Question: I got this huge query here:
'''
SELECT 'l'.'web_id', 'rn'.'resort_id', 'rn'.'name',
'rn'.'address1', 'rn'.'city', 'rn'.'state', 'rn'.'postal_code',
'rn'.'country', 'p'.'picture_name', 'p'.'picture_url',
'ra'.'destination', COUNT('d'.'web_id') AS 'adsnum'
FROM 'resort_name' 'rn'
LEFT JOIN 'location' 'l' ON 'rn'.'name'='l'.'property_name'
LEFT JOIN 'pictures' 'p' ON 'p'.'resort_id'='rn'.'resort_id'
AND 'p'.'picture_name' = (
SELECT 'picture_name' FROM 'pictures'
WHERE 'resort_id'='rn'.'resort_id'
ORDER BY 'priority' ASC
LIMIT 1
)
LEFT JOIN 'addata' 'd' ON 'd'.'web_id'='l'.'web_id'
AND 'd'.'caption_header'="Sale"
AND 'd'.'price_desc' != "Sold"
AND 'd'.'frea'="1"
LEFT JOIN 'resort_attributes' 'ra' ON 'ra'.'resort_id'='rn'.'resort_id'
WHERE 'rn'.'name' != ""
AND 'rn'.'status'="Active"
AND 'rn'.'name' LIKE "%test%"
GROUP BY 'rn'.'name'
ORDER BY 'rn'.'name' ASC
LIMIT 0, 50
'''
The query takes 80+ seconds to run.
The explain statement results picture is attached:

I believe that's that type ALL that kills the performance.
How do I index the tables properly so the performance improves?
Thanks.
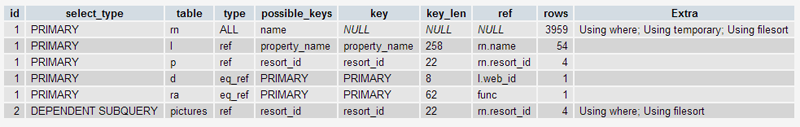
Answer: Untested, but you could try rewriting the dependent subquery as a join, although at this level of complexity it's hard to foresee if MySQL's optimizer does a better job with that;
'''
SELECT 'l'.'web_id', 'rn'.'resort_id', 'rn'.'name',
'rn'.'address1', 'rn'.'city', 'rn'.'state', 'rn'.'postal_code',
'rn'.'country', 'p'.'picture_name', 'p'.'picture_url',
'ra'.'destination', COUNT('d'.'web_id') AS 'adsnum'
FROM 'resort_name' 'rn'
LEFT JOIN 'location' 'l'
ON 'rn'.'name'='l'.'property_name'
LEFT JOIN 'pictures' 'p'
ON 'p'.'resort_id'='rn'.'resort_id'
LEFT JOIN 'pictures' 'p2'
ON 'p2'.'resort_id'='rn'.'resort_id'
AND 'p'.priority > 'p2'.'priority'
LEFT JOIN 'addata' 'd'
ON 'd'.'web_id'='l'.'web_id'
AND 'd'.'caption_header'="Sale"
AND 'd'.'price_desc' != "Sold"
AND 'd'.'frea'="1"
LEFT JOIN 'resort_attributes' 'ra'
ON 'ra'.'resort_id'='rn'.'resort_id'
WHERE 'rn'.'status'='Active'
AND 'rn'.'name' LIKE '%test%'
AND 'p2'.'priority' IS NULL
GROUP BY 'rn'.'name'
ORDER BY 'rn'.'name' ASC
LIMIT 0, 50
'''